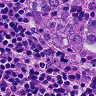
Metastatic tissue present: yes